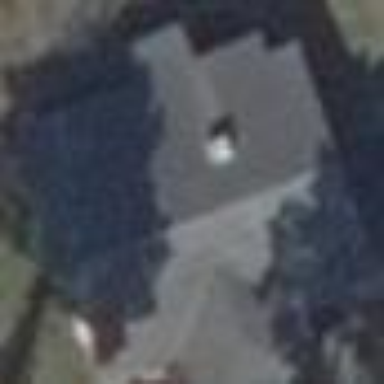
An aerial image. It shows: Detached building with gabled roof.